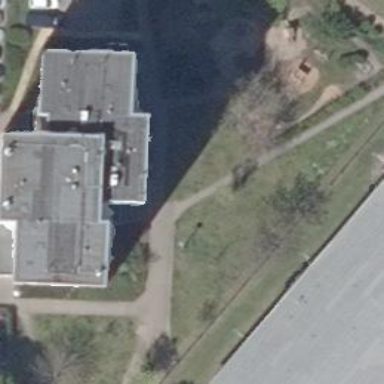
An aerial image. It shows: Kindergarten.